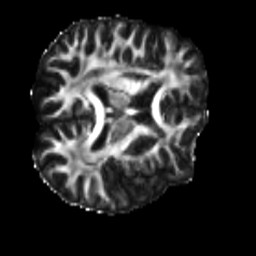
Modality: FA
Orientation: axial
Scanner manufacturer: siemens
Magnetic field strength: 3 T
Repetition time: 4 s
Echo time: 0.0594 s